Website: walmart
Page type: newsletter-management
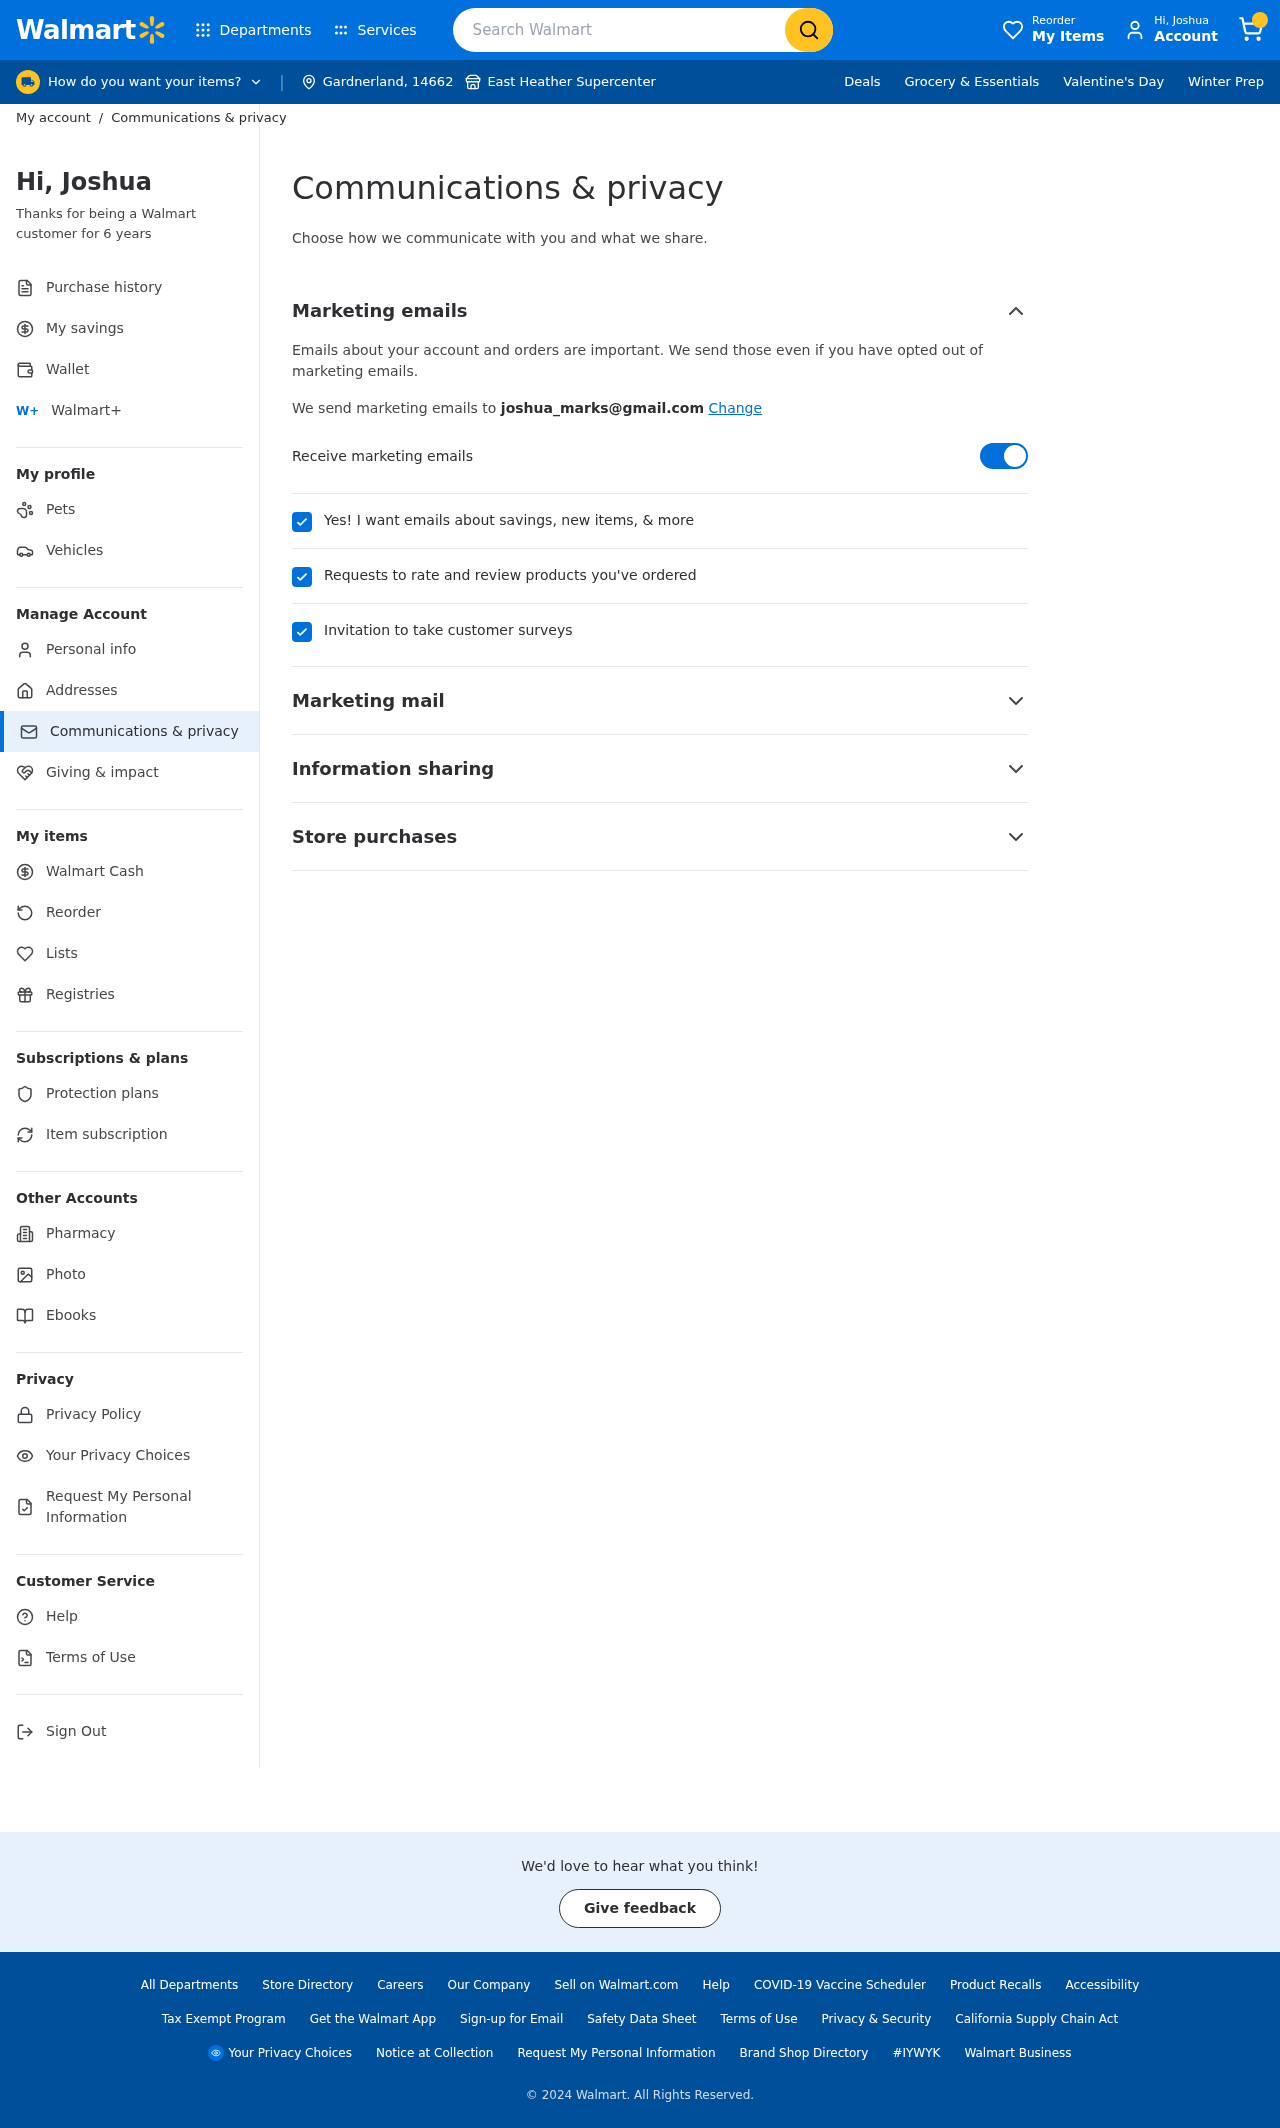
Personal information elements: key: PII_CITY
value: Gardnerland
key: PII_CITY2
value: East Heather
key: PII_EMAIL
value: joshua_marks@gmail.com
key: PII_FIRSTNAME
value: Joshua
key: PII_POSTCODE
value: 14662
Search elements: key: HEADER_SEARCH
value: Search Walmart